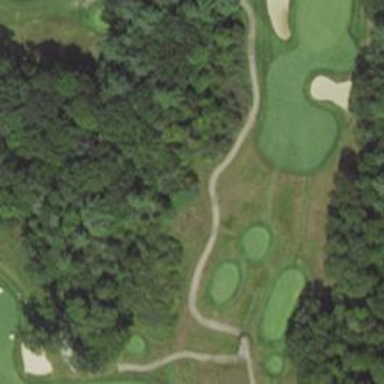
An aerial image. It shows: Service road used as golf cart path.